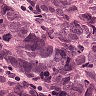
Metastatic tissue present: yes